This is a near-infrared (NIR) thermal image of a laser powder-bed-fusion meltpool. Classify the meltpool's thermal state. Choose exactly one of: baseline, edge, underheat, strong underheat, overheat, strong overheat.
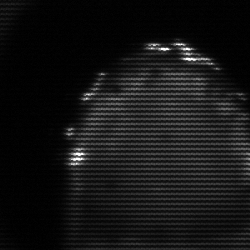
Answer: edge